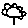
Label: flower